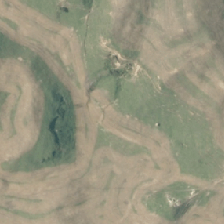
Land cover: grose_broom